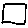
Label: square